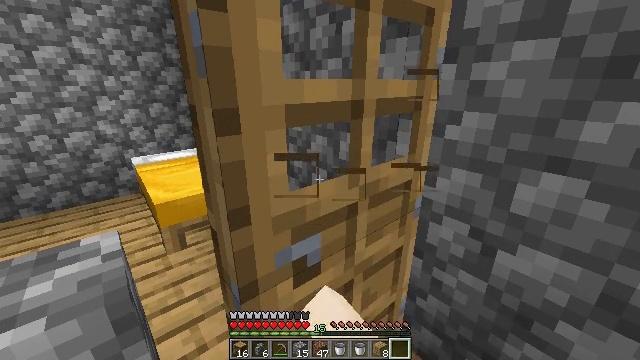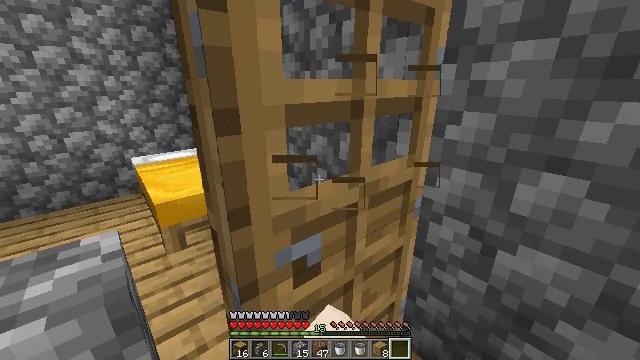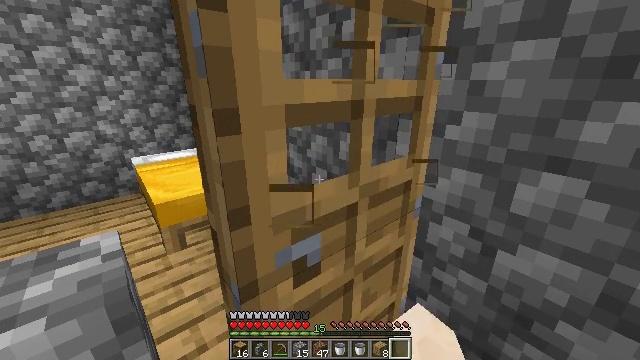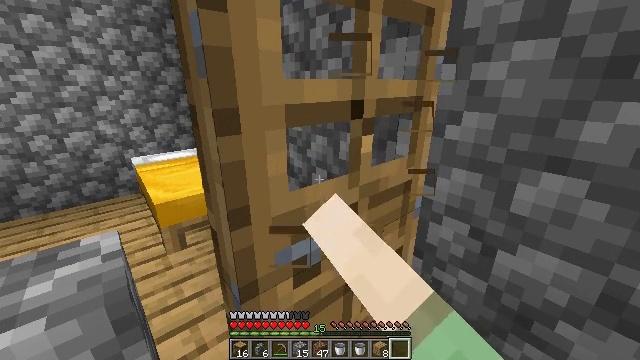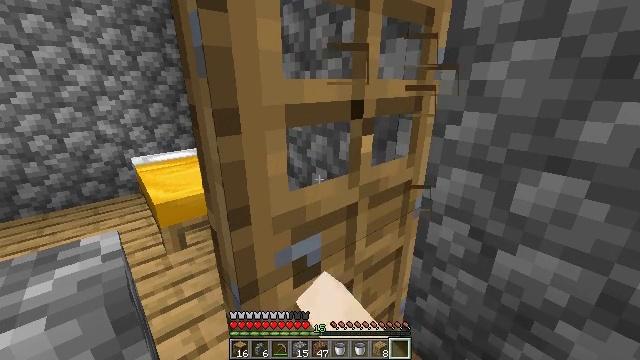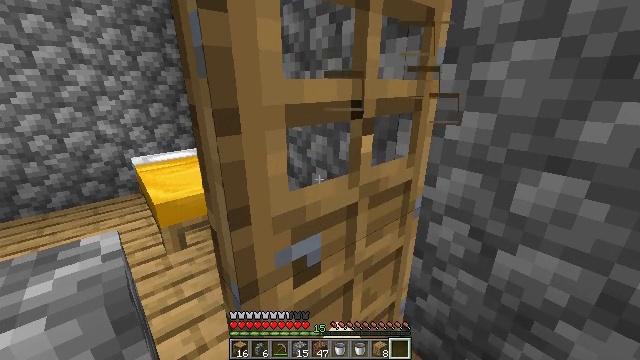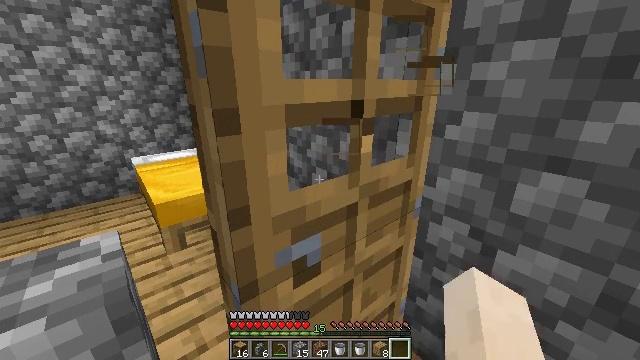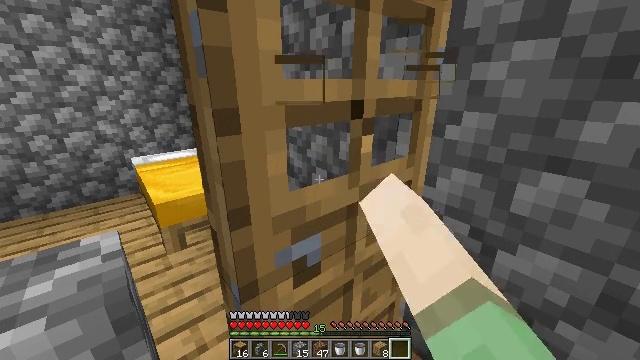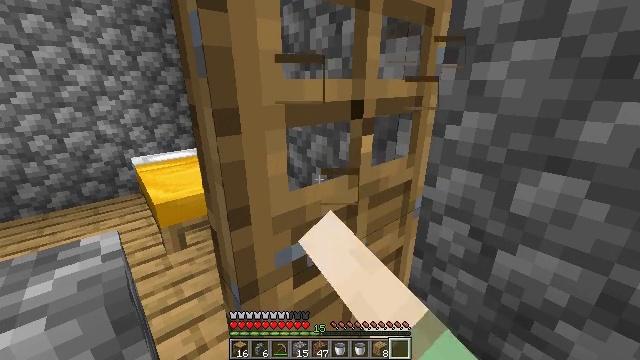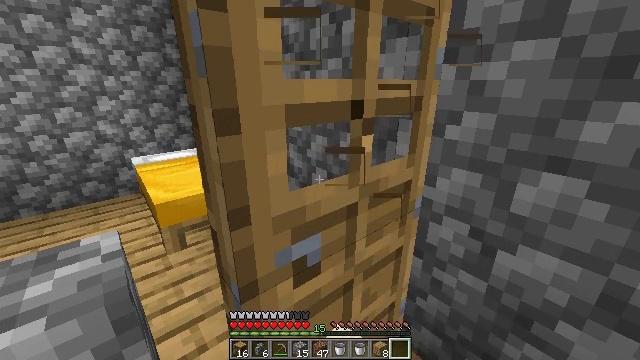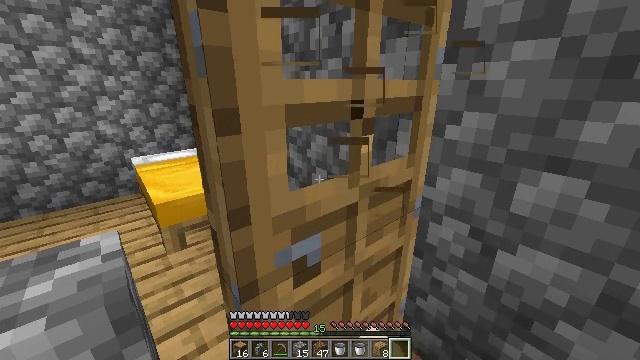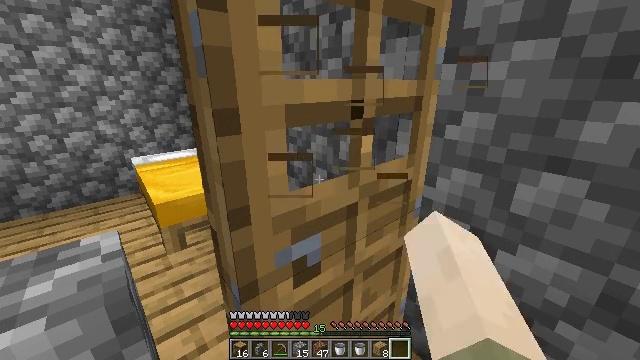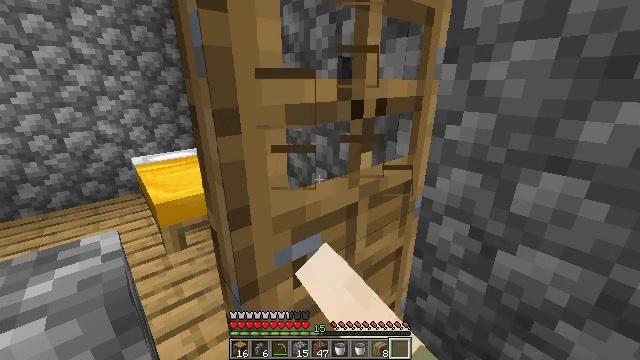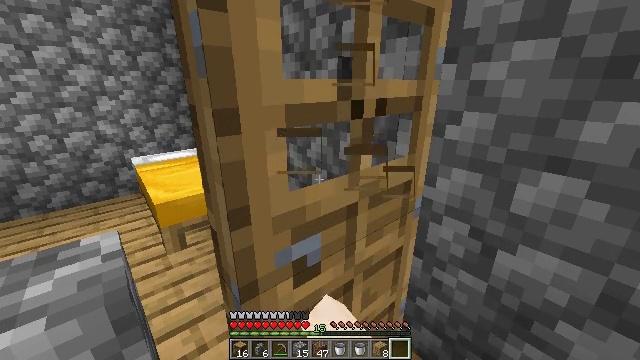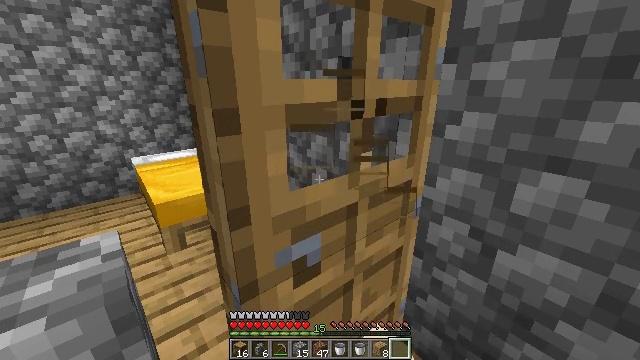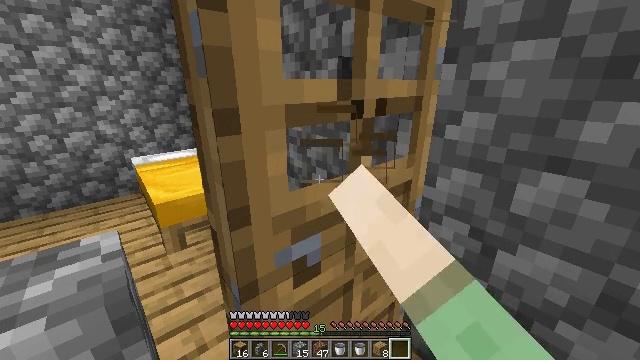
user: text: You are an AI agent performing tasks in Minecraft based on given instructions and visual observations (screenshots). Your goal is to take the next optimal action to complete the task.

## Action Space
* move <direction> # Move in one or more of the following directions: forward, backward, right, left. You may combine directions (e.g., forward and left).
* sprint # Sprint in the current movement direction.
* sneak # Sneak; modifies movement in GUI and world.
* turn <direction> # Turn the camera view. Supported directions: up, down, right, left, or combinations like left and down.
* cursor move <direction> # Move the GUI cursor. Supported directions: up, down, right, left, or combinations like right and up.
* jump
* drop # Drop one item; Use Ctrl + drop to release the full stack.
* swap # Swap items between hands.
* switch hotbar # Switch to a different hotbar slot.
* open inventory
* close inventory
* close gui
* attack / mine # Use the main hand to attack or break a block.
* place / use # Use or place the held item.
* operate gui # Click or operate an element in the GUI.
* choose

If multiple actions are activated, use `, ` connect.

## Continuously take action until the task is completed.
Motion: motion action
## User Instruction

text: Remove the oak door from its frame.
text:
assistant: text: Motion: attack / mine
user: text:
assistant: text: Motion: attack / mine
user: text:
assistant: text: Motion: attack / mine
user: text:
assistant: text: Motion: attack / mine
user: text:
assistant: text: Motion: attack / mine
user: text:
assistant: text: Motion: attack / mine
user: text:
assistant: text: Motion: attack / mine
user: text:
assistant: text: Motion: attack / mine
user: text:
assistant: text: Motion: attack / mine
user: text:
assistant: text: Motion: attack / mine
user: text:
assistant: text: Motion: attack / mine
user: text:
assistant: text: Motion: attack / mine
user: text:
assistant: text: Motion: attack / mine
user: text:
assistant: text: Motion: attack / mine
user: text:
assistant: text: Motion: attack / mine
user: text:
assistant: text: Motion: attack / mine
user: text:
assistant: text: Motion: attack / mine
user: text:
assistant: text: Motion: attack / mine
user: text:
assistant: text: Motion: attack / mine
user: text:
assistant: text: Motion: attack / mine
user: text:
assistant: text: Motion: attack / mine
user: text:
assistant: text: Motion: attack / mine
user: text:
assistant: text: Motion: attack / mine
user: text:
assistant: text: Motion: attack / mine
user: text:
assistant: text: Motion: no_op
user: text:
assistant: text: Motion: attack / mine
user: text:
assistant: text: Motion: attack / mine
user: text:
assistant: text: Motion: attack / mine
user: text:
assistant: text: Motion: attack / mine
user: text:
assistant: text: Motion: attack / mine